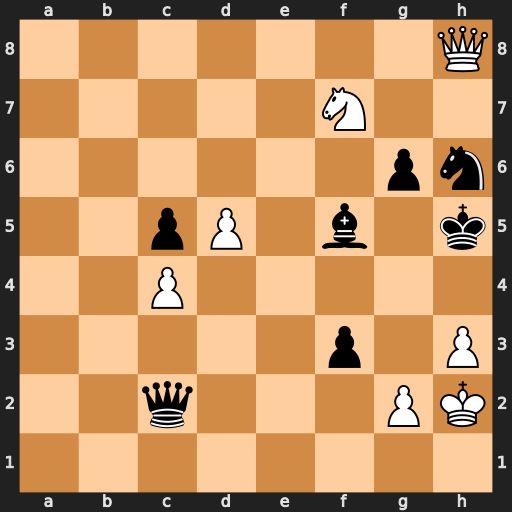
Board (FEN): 7Q/5N2/6pn/2pP1b1k/2P5/5p1P/2q3PK/8
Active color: w
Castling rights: -
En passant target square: -
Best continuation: Qxh6#